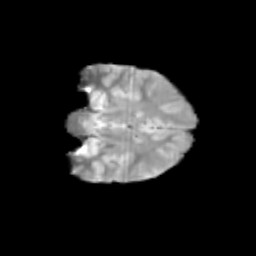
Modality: T2w
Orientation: coronal
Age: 12
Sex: female
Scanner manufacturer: siemens
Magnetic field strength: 3 T
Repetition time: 3.8 s
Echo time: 0.07 s